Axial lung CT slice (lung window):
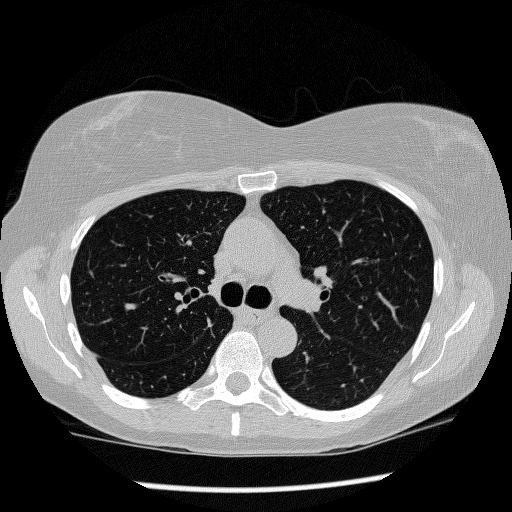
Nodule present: no